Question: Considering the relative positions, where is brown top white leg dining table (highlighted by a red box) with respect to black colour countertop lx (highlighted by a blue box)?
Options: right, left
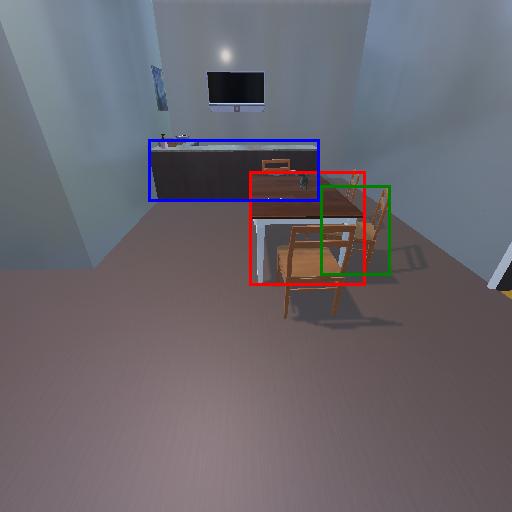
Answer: right